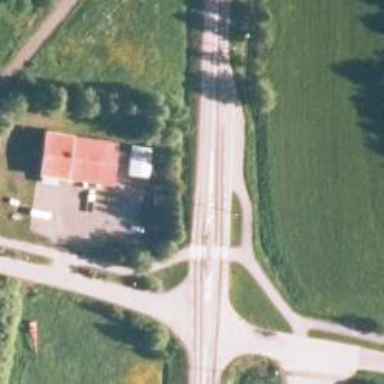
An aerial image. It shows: Asphalt cycleway.